Aerial crown-view tile of a tropical tree (Barro Colorado Island, Panama), acquired 20241216:
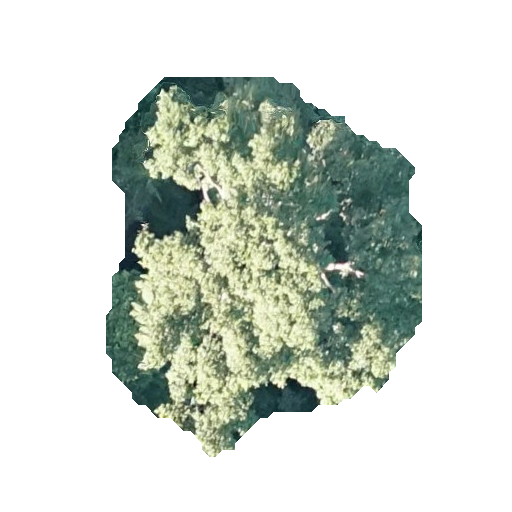
Species: Ficus insipida
GBIF accepted scientific name: Ficus insipida
Crown area: 131.27 m²